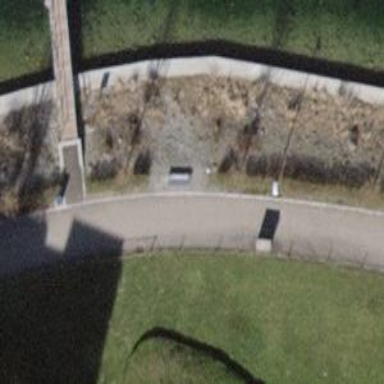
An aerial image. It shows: Brown bench.